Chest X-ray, AP view. Patient: 70 years old, sex M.
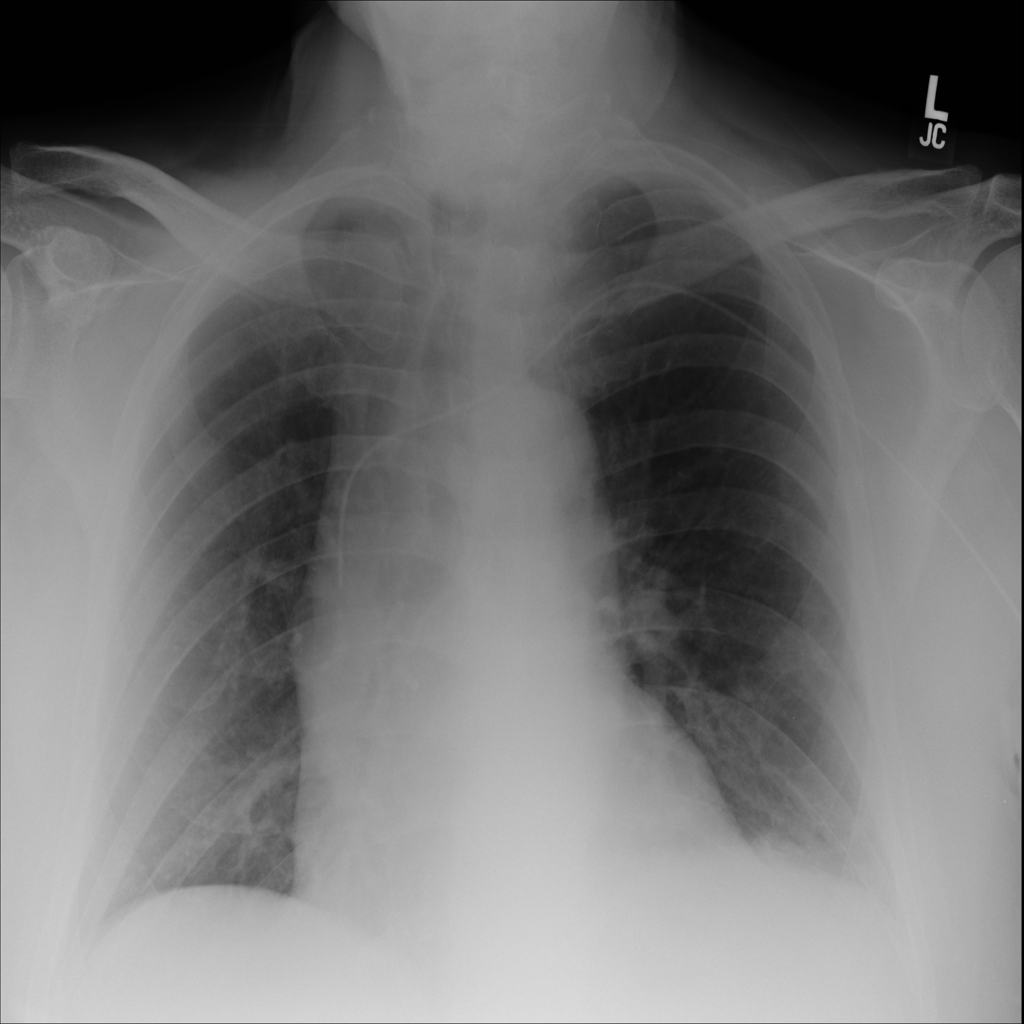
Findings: No Finding